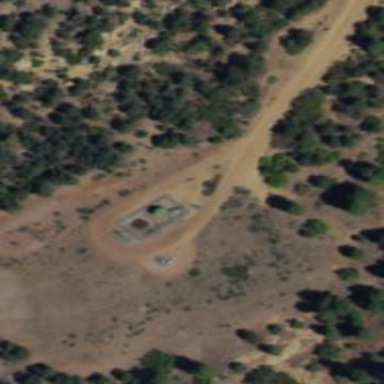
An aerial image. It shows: Storage tank that is man-made.